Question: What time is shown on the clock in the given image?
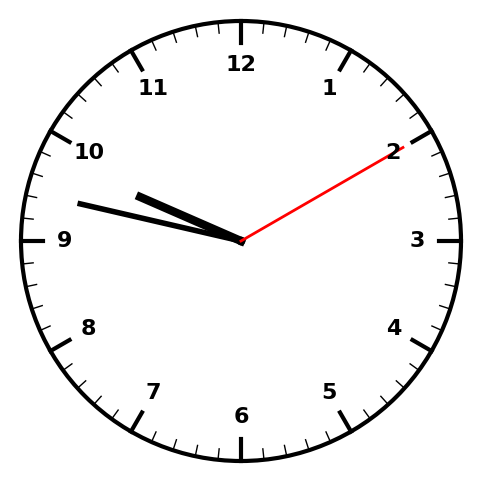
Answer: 09:47:10